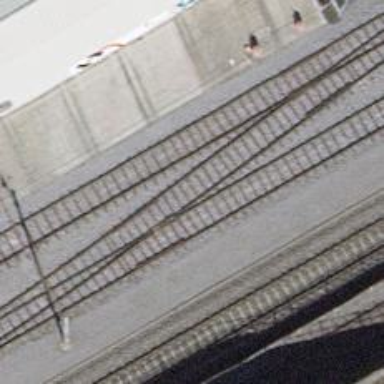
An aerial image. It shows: Railway spur service.